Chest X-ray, PA view. Patient: 47 years old, sex F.
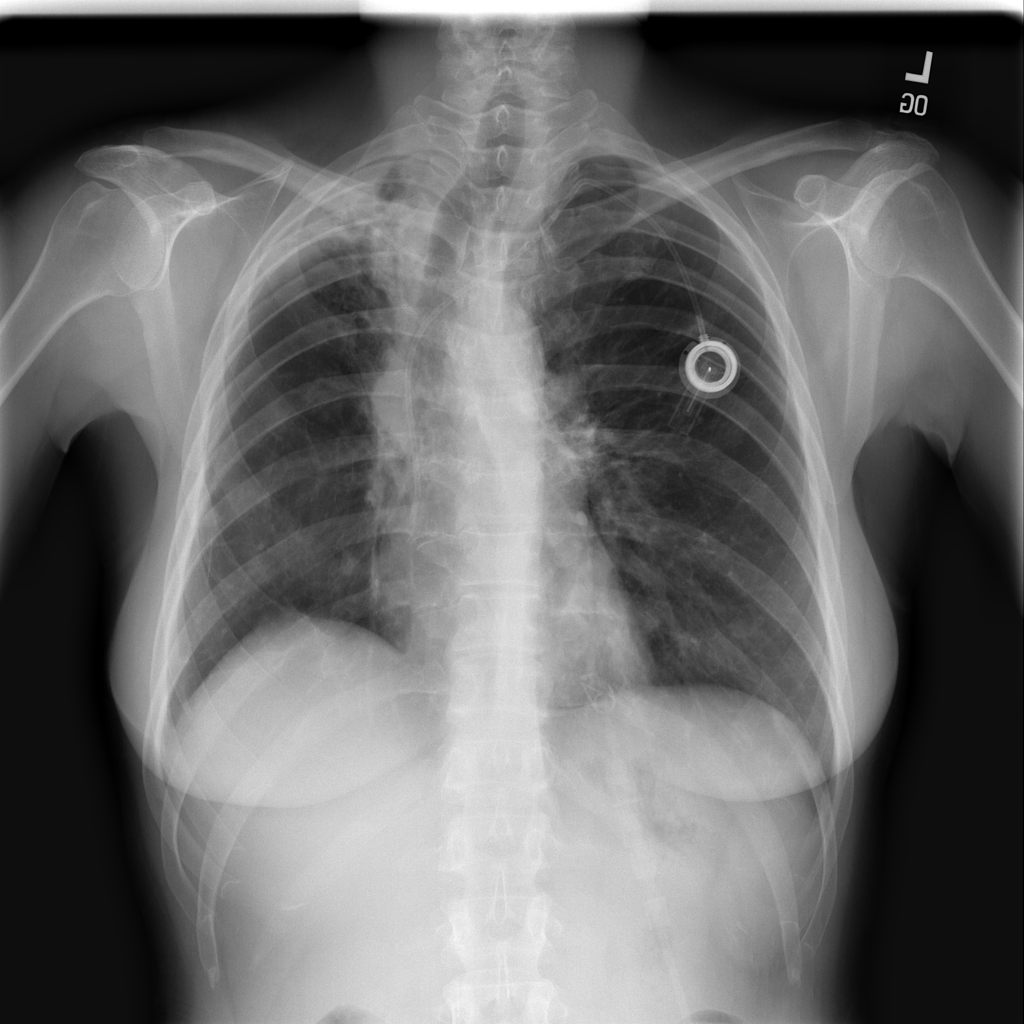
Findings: Fibrosis